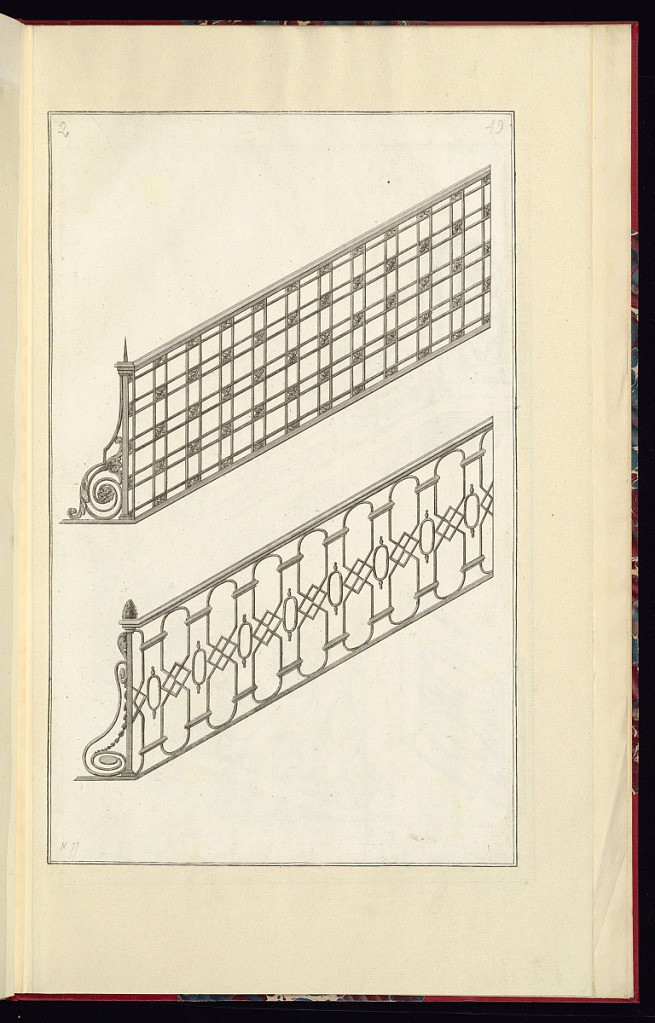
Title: Two Staircase Balustrade Designs
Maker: Caillouet, French, mid-18th century
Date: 1775–87
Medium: Engraving and etching on paper
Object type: Print
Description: Two designs for wrought-iron staircase balustrades featuring geometric and scrolling bands, rosettes, and scrolling leaves.